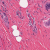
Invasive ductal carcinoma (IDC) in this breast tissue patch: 0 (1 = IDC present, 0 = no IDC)